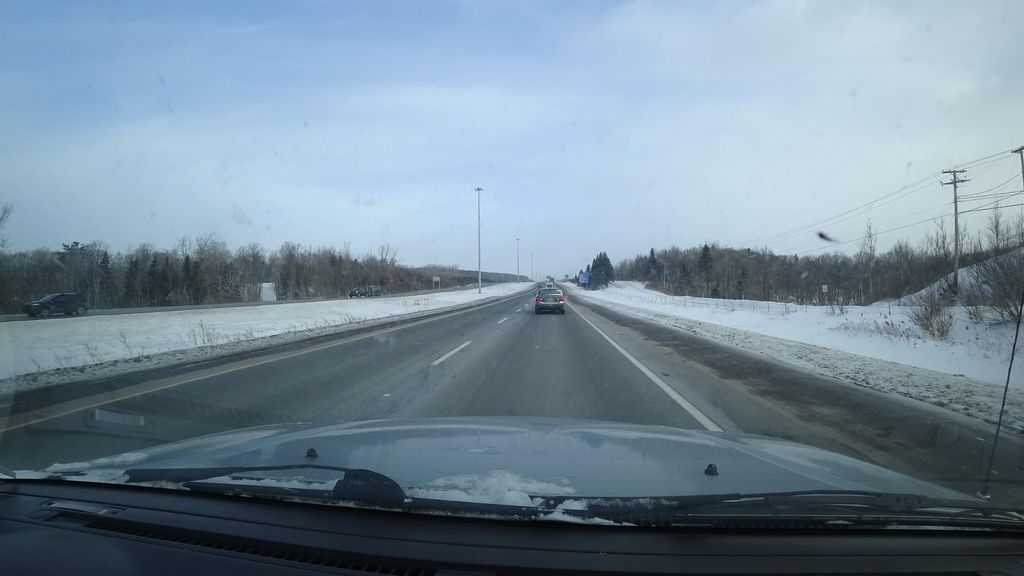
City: quebec_city